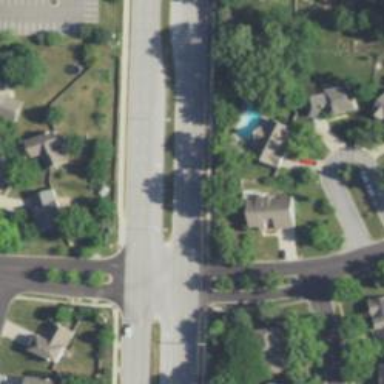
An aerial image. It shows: Dash road marking.